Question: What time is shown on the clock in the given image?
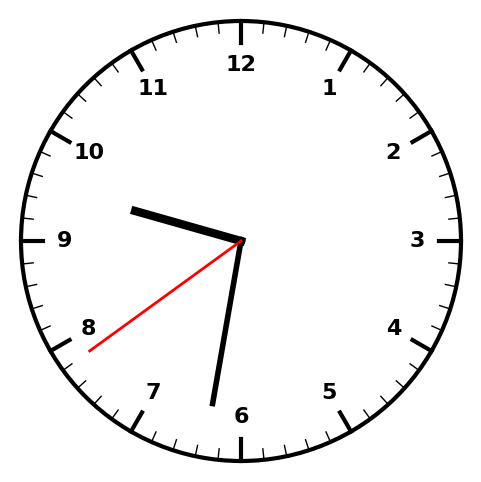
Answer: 09:31:39